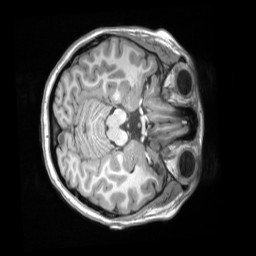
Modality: T1w
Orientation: axial
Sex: female
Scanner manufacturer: siemens
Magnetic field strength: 3 T
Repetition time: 2.53 s
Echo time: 0.00164 s